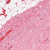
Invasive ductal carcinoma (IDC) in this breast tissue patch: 0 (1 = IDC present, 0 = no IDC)